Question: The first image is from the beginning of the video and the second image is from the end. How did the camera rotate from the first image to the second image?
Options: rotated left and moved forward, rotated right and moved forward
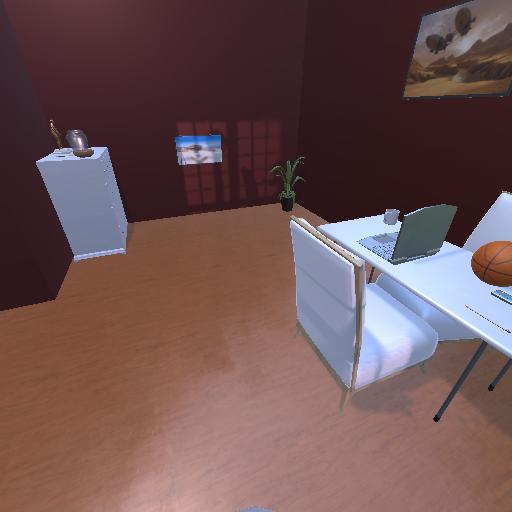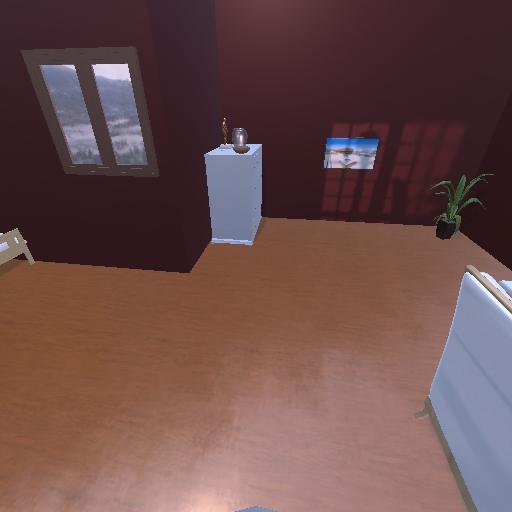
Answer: rotated left and moved forward